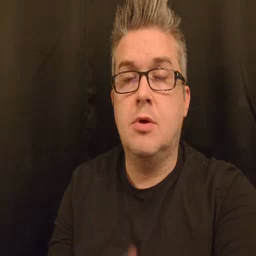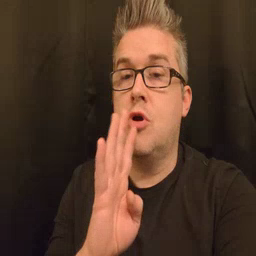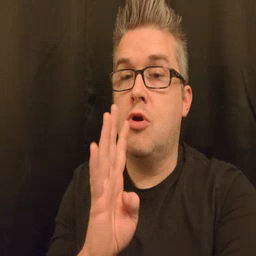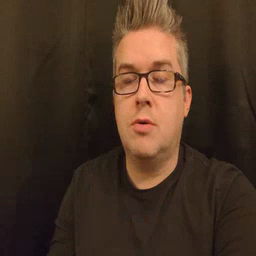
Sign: talk